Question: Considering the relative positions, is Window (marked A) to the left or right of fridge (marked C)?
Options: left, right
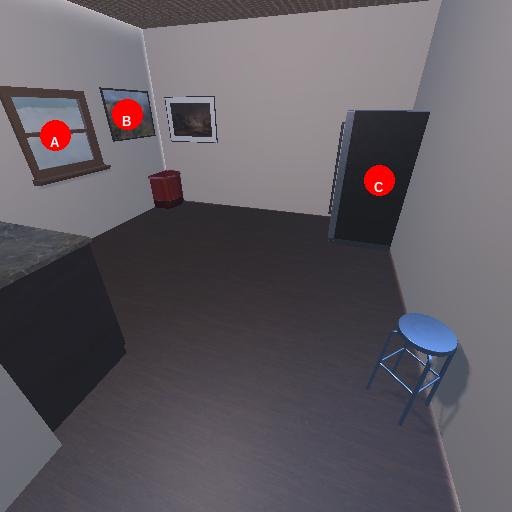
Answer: left